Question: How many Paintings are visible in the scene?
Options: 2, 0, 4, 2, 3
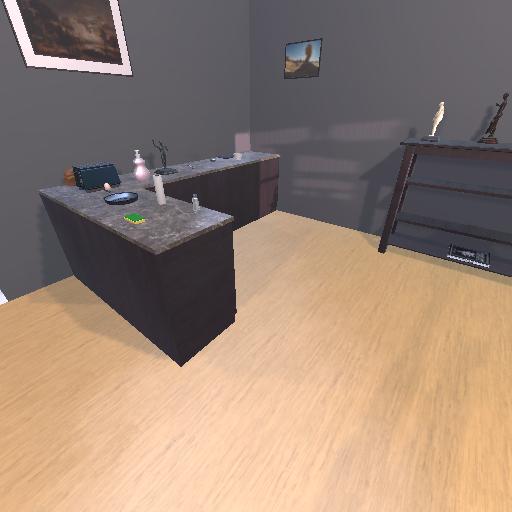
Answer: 2